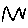
Label: zigzag